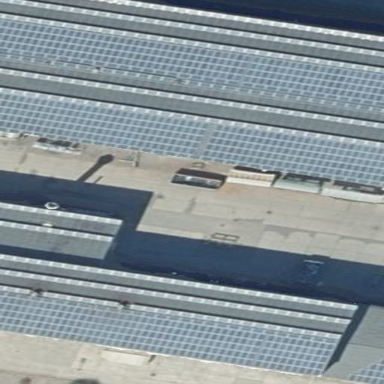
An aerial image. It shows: Building equipped with small solar photovoltaic panel for electricity generation.